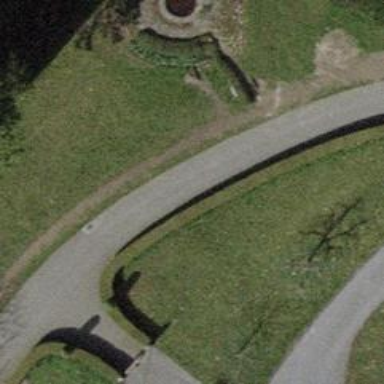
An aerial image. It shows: Hedge barrier.